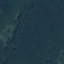
Land use / land cover class: Forest